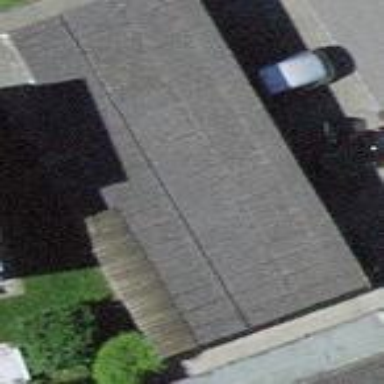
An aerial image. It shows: View of roof of building.